You are looking at the envelope spectrum of a bearing's vibration signal. The marked vertical lines are the theoretical fault frequencies for the outer race, inner race, rolling elements, and cage. Classify the bearing condition as one of: normal, inner_race, outer_race, ball.
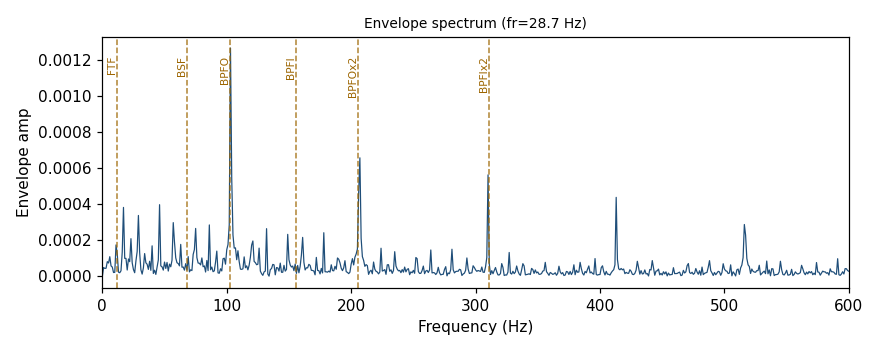
Answer: outer_race